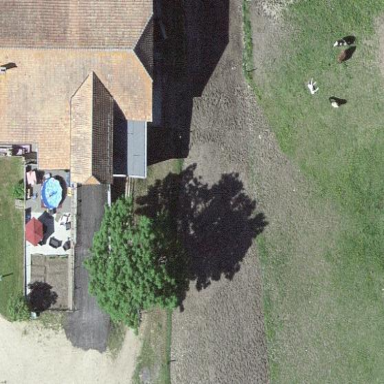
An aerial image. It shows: Farm building.